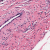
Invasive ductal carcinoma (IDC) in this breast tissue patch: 0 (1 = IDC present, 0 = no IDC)